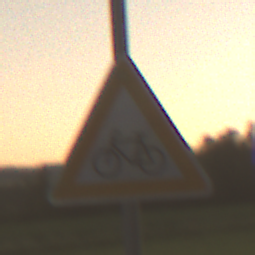
Verkehrszeichen: RadverkehrRechts
Umgebung: Outdoor, Nature
Tageszeit: SunriseSunset
Wetter: Clear
Licht: Natural
Jahreszeit: NotSpecified
Kontrast: LowContrast